Question: I need to convert 'inlineScriptsTexts' to object, because I need getting values from this. But I don't know, how to parse this string to object. '[JSON.parse][1]' does not work as expected. Is there some solution, which convert this string to object (like on image)?

'''
window.onload = function() {
let objExist = false;
let inlineScripts = document.body;
let inlineScriptsBlocks = Array.from(inlineScripts.getElementsByTagName('script'));
inlineScriptsBlocks.forEach(scriptBlock => {
let inlineScriptsTexts = scriptBlock.innerText;
if (inlineScriptsTexts.includes('zvkDL')) {
objExist = true;
console.log(inlineScriptsTexts);
}
});
//console.log(objExist);
}
'''
'''
zvkDL = {
'language' : 'cs',
'currency' : 'czk',
'event': 'akurva',
'ecommerce': {
'purchase': {
'actionField': {
'id': 555,
'revenue': 535535,
'shipping': 3535,
}
}
},
'eventCallback': function() {
setGTMcookie( 555 ); // Jak se bude callback jmenovat necham na vas. Jen to musi byt srozumitelne. Pozor na scope JS callbacku.
},
'eventTimeout' : 2000,
'eventCookie': { 'name': 'dasd', 'expires': 'asdsadd', 'value': 'funguje to', }
};
'''
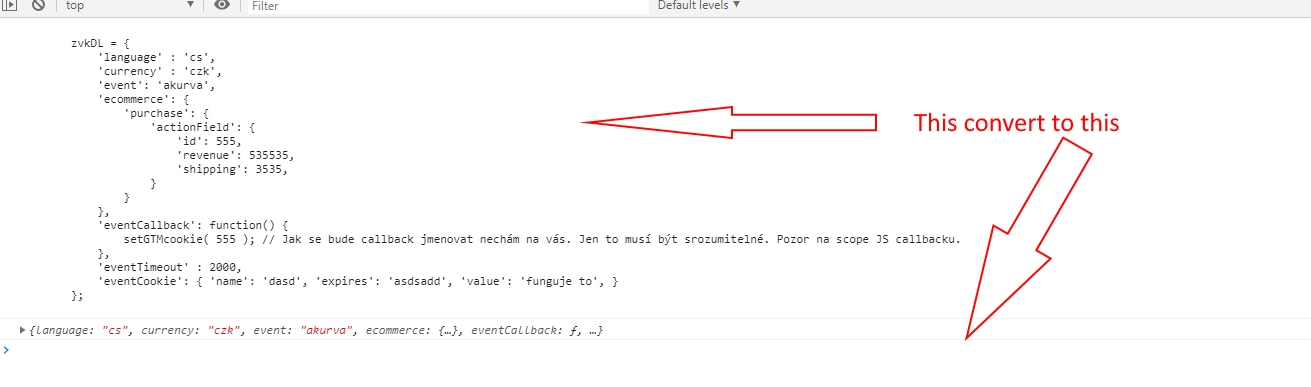
Answer: So I tried to help
'''
if (inlineScriptsTexts.includes('zvkDL '+'=')) {
const str = inlineScriptsTexts.trim()
.replace('zvkDL '+'=',"")
.replace(/'/g,'"')
.replace(/\/\/.*?
/g,"")
.replace(/\};/g,"}")
console.log(str)
console.log(JSON.parse(str));
}
'''
But the function is a BIG problem
'''
// the reason it won't work:
// this is as good as a representation of the object as can be made
const obj = {
"language": "cs",
"currency": "czk",
"event": "akurva",
"ecommerce": {
"purchase": {
"actionField": {
"id": 555,
"revenue": 535535,
"shipping": 3535,
}
}
},
"eventCallback": function() { setGTMcookie(555); }, // this will NOT be seen by JSON
"eventTimeout": 2000,
"eventCookie": {
"name": "dasd",
"expires": "asdsadd",
"value": "funguje to",
}
}
console.log(JSON.stringify(obj))
/*
window.onload = function() {
let objExist = false;
let inlineScripts = document.body;
let inlineScriptsBlocks = Array.from(inlineScripts.getElementsByTagName('script'));
inlineScriptsBlocks.forEach(scriptBlock => {
let inlineScriptsTexts = scriptBlock.innerText;
if (inlineScriptsTexts.includes('zvkDL '+'=')) {
const str = inlineScriptsTexts.trim().replace('zvkDL '+'=',"").replace(/'/g,'"').replace(/\/\/.*?
/g,"").replace(/\};/g,"}")
console.log(str)
console.log(JSON.parse(str));
}
});
}*/
'''
'''
<script>
zvkDL = {
'language': 'cs',
'currency': 'czk',
'event': 'akurva',
'ecommerce': {
'purchase': {
'actionField': {
'id': 555,
'revenue': 535535,
'shipping': 3535,
}
}
},
'eventCallback': function() {
setGTMcookie(555); // Jak se bude callback jmenovat necham na vas. Jen to musi byt srozumitelne. Pozor na scope JS callbacku.
},
'eventTimeout': 2000,
'eventCookie': {
'name': 'dasd',
'expires': 'asdsadd',
'value': 'funguje to',
}
};
</script>
'''